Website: macys
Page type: billing-address
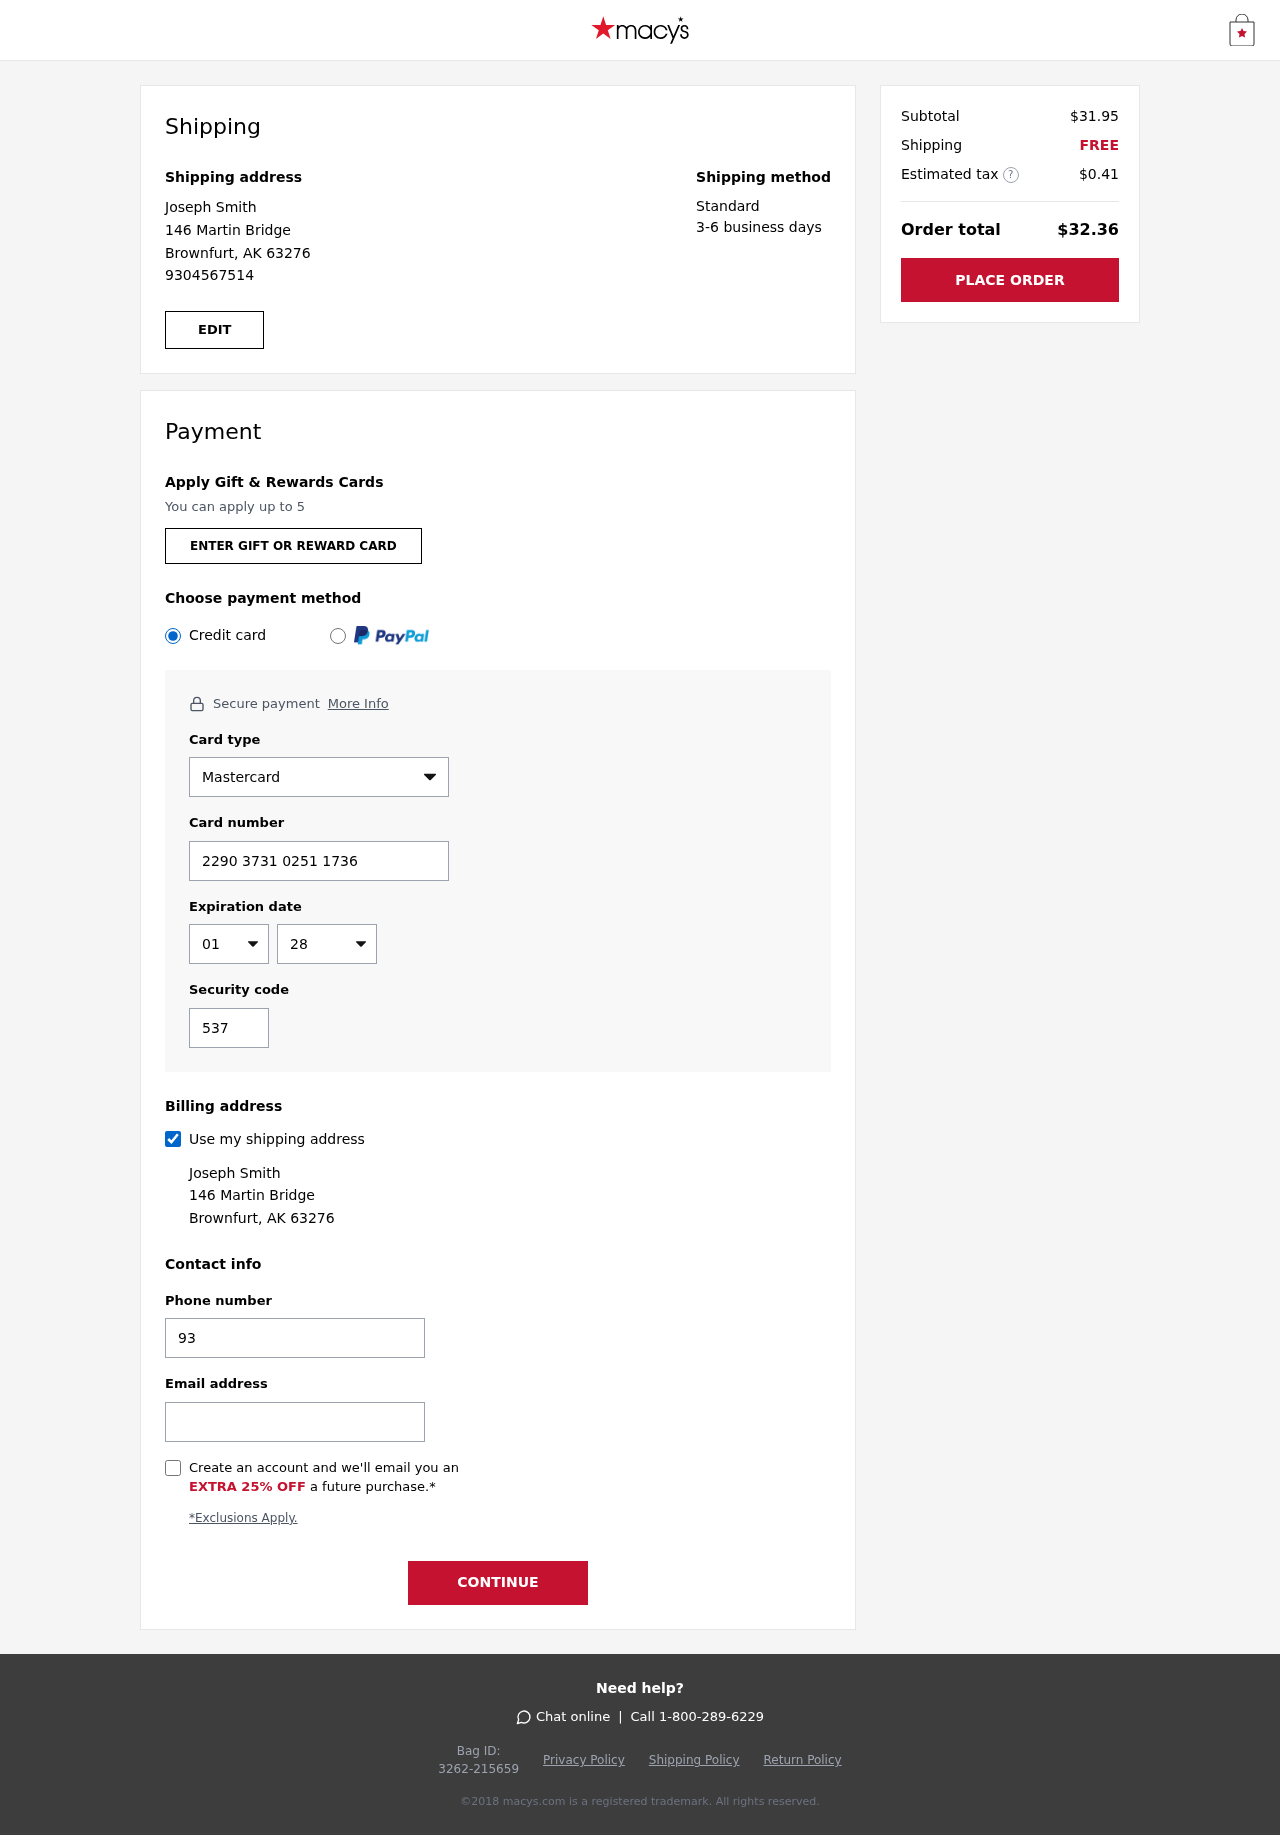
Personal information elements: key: PII_CARD_CVV
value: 537
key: PII_CARD_EXPIRY_MONTH
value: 01
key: PII_CARD_EXPIRY_YEAR
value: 28
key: PII_CARD_NUMBER
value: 2290 3731 0251 1736
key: PII_CARD_TYPE
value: Mastercard
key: PII_EMAIL
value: josephsmith@hotmail.com
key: PII_FULLNAME
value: Joseph Smith
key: PII_PHONE
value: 9304567514
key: PII_STREET
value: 146 Martin Bridge
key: PII_CITY_STATE_ZIP
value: Brownfurt, AK 63276
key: PII_FIRSTNAME
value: Joseph
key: PII_LASTNAME
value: Smith
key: PII_FULLNAME2
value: Joseph Smith
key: PII_FULLNAME3
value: Joseph Smith
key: PII_FIRSTNAME2
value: Joseph
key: PII_FIRSTNAME3
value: Joseph
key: PII_LASTNAME2
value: Smith
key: PII_LASTNAME3
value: Smith
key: PII_FIRSTNAME_DERIVED
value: Joseph
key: PII_LASTNAME_DERIVED
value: Smith
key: PII_FULLNAME_DERIVED
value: Joseph Smith
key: PII_NAME_FULL_DERIVED
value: Joseph Smith
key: PII_STREET2
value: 146 Martin Bridge
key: PII_PHONE2
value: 9304567514
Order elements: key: ORDER_SUBTOTAL
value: $31.95
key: ORDER_SHIPPING_COST
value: FREE
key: ORDER_TAX
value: $0.41
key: ORDER_TOTAL
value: $32.36